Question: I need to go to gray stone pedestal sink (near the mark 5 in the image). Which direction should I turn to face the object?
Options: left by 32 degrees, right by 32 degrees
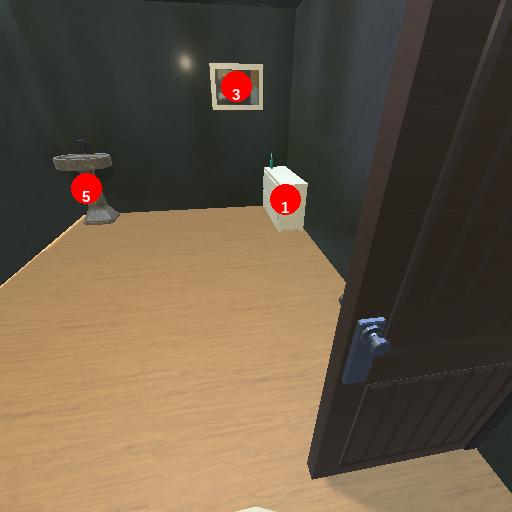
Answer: left by 32 degrees